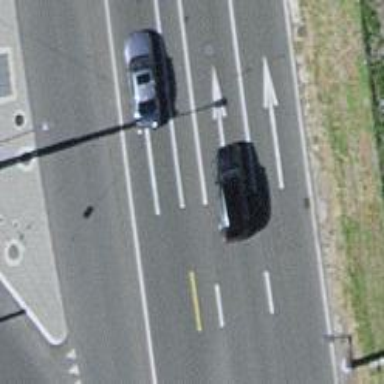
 which is classified as primary highway."